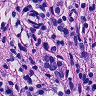
Metastatic tissue present: yes